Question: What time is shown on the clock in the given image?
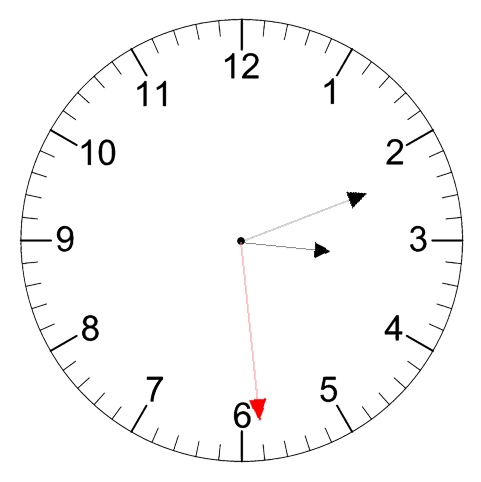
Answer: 03:11:29